Field crop: maize
Growth stage: 1
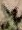
Species: atriplex